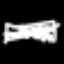
Label: The Eiffel Tower